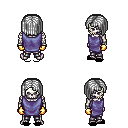
a pixel art fantasy rpg character, male body template, skeleton, chain tabard jacket, metal pants, white pageboy hairstyle, gold gloves, black slippers, four views (front, back, left, right), 2x2 character sprite sheet, small pixel art, hard edges, no anti-aliasing